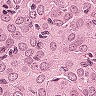
Metastatic tissue present: yes